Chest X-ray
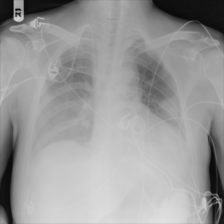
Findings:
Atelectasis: negative
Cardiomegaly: negative
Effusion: positive
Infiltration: negative
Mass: negative
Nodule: negative
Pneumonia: negative
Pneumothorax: positive
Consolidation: negative
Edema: negative
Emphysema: negative
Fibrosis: negative
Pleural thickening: negative
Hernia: negative